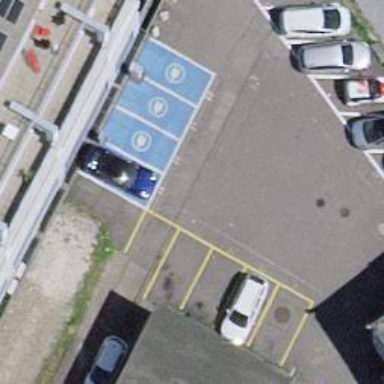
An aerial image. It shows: Charging station.